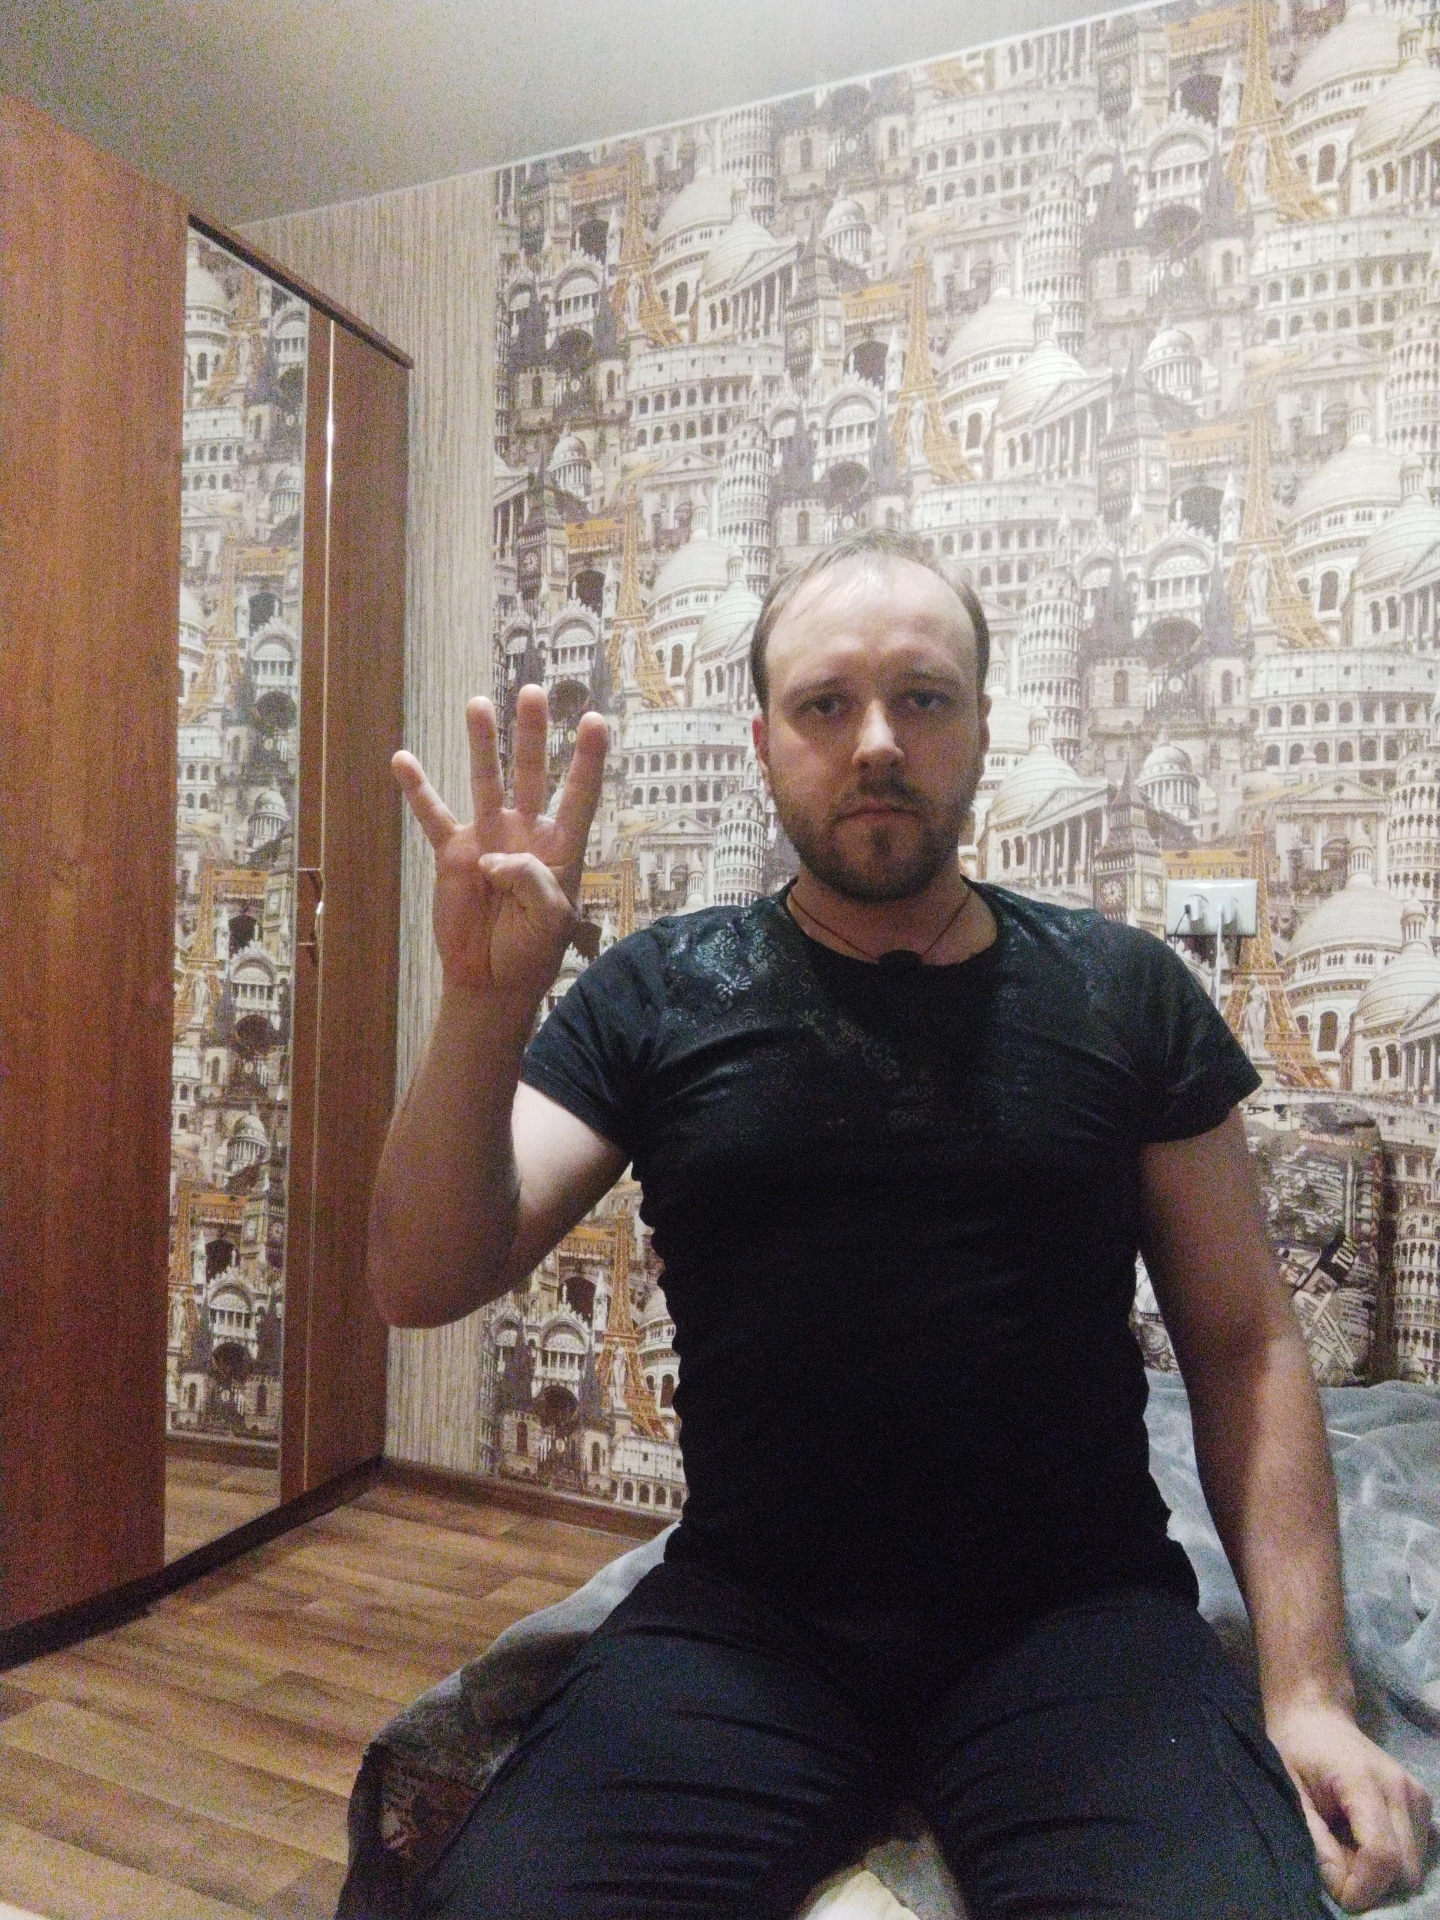
Label: noise